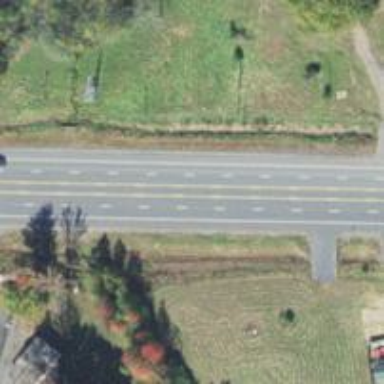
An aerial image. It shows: Asphalt road designated as trunk highway.